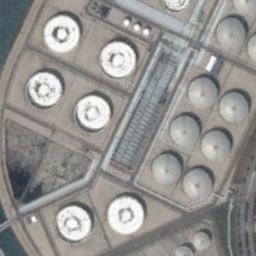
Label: storage_tank